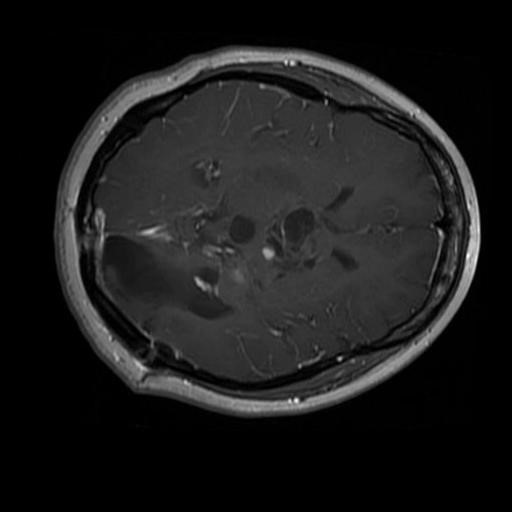
Label: brain_glioma